Aerial crown-view tile of a tropical tree (Barro Colorado Island, Panama), acquired 20250414:
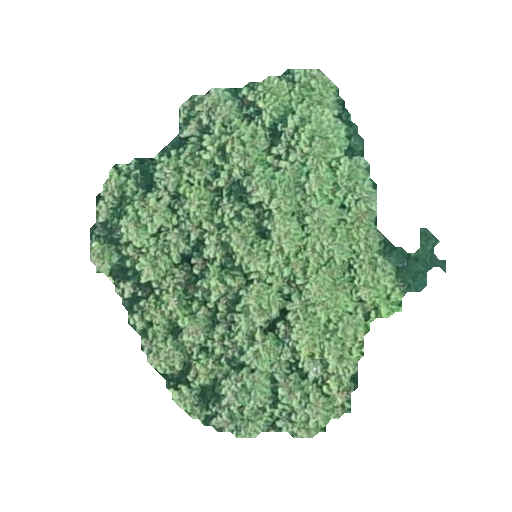
Species: Jacaranda copaia
GBIF accepted scientific name: Jacaranda copaia
Crown area: 120.321 m²